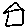
Label: house